Question: I've used this exact code with a slight modification of the values in another script and it worked just fine, but this time it's giving me errors. This is the line:
'''
$result = mysql_query("INSERT INTO contacts (name, email, telephone, companyname, postcode, message, date) VALUES('" . $name . "', '" . $userEmail . "', '" . $telephone . "', '" . $companyName . "', '" . $message . "', '" . $date . "'") or die (mysql_error());
'''
I've tried echo-ing out all of the variables with this:
'''
<p>Name: <?php echo $name; ?>, <br />Email: <?php echo $userEmail; ?>, <br />Telephone: <?php echo $telephone; ?>, <br />Company name: <?php echo $companyName; ?>, <br />Message: <?php echo $message; ?>, <br />Date: <?php echo $date; ?>, <br /></p>
'''
Which displays them all fine when the form is submitted. However, when I try to add them to a database it flips out and says this:
> You have an error in your SQL syntax; check the manual that corresponds to your MySQL server version for the right syntax to use near '' at line 1
I'm assuming I'm either missing something simple, I've made a typo somewhere (although I've re-typed it to double check it wasn't that).
Here's the way my database is set-up:

Any ideas?
---
I added the missing ')' to the query and that got rid of the first error, but now I'm getting this error when I submit it:
> Column count doesn't match value count at row 1
---
I was missing the '$postcode' variable. Doh!
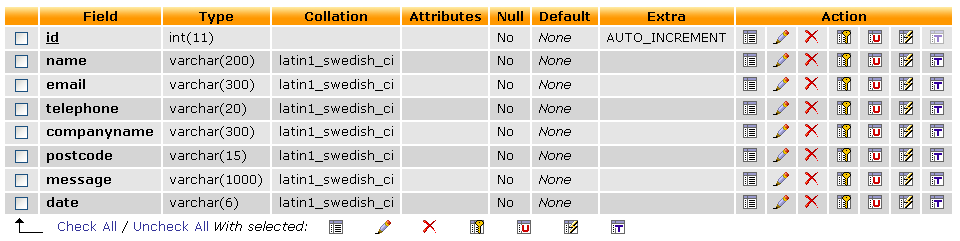
Answer: You are missing a ')' at the end of you query, for the 'VALUES()'.
'''
$result = mysql_query("INSERT INTO contacts (name, email, telephone, companyname, postcode, message, date) VALUES('" . $name . "', '" . $userEmail . "', '" . $telephone . "', '" . $companyName . "', '" . $message . "', '" . $date . "')") or die (mysql_error());
'''